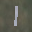
Label: 1